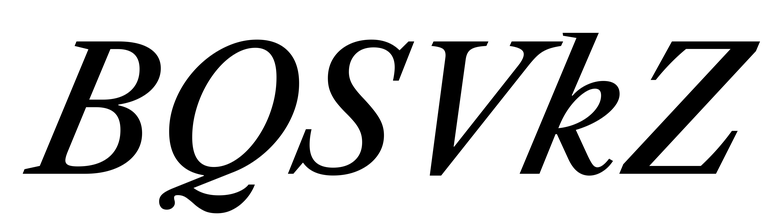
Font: LibreCaslonText-Italic_Medium_Italic